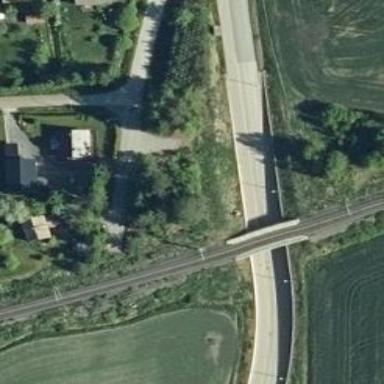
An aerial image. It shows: Bridge with electrified continuous railway track and contact line.